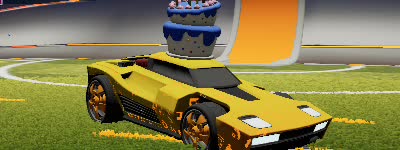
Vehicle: breakout